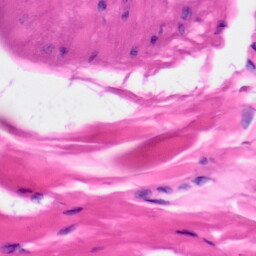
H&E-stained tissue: Skin